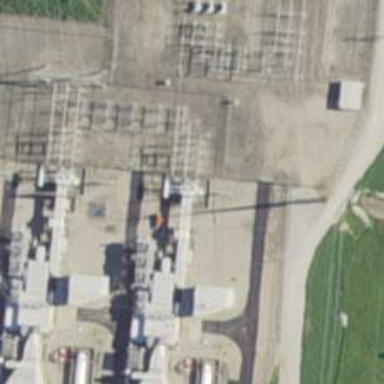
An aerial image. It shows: Gas-powered generator. It is gas turbine type generator.